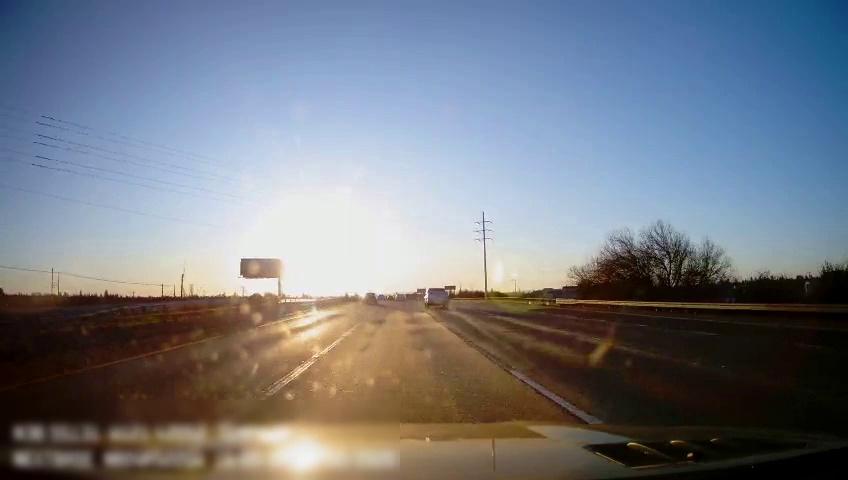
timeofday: Day
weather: Sunny
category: Drivable Space
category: Vehicles | Truck
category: Vehicles | Car
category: Vehicles | Car
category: Lanes | Alternate Lane
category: Lanes | Alternate Lane
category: Lanes | Current Lane
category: Lanes | Current Lane
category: Lanes | Alternate Lane
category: Traffic | Signs
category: Traffic | Signs
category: Traffic | Signs